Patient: sex F, age 58
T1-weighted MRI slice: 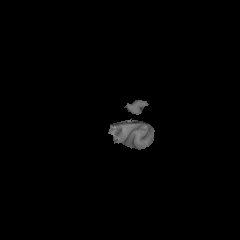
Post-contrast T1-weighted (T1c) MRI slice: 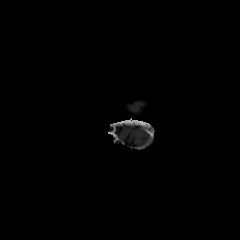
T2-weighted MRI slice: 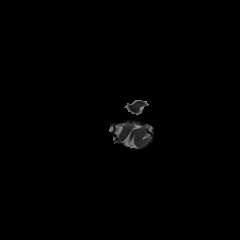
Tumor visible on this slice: no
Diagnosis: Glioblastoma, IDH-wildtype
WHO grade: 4